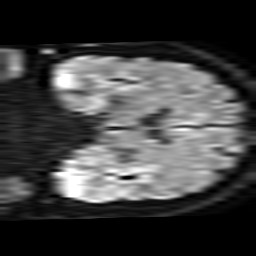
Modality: TRACE
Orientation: coronal
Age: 61
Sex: male
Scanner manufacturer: philips
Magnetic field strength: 3 T
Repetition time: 3.799 s
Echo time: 0.06134 s